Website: apple
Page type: gifting
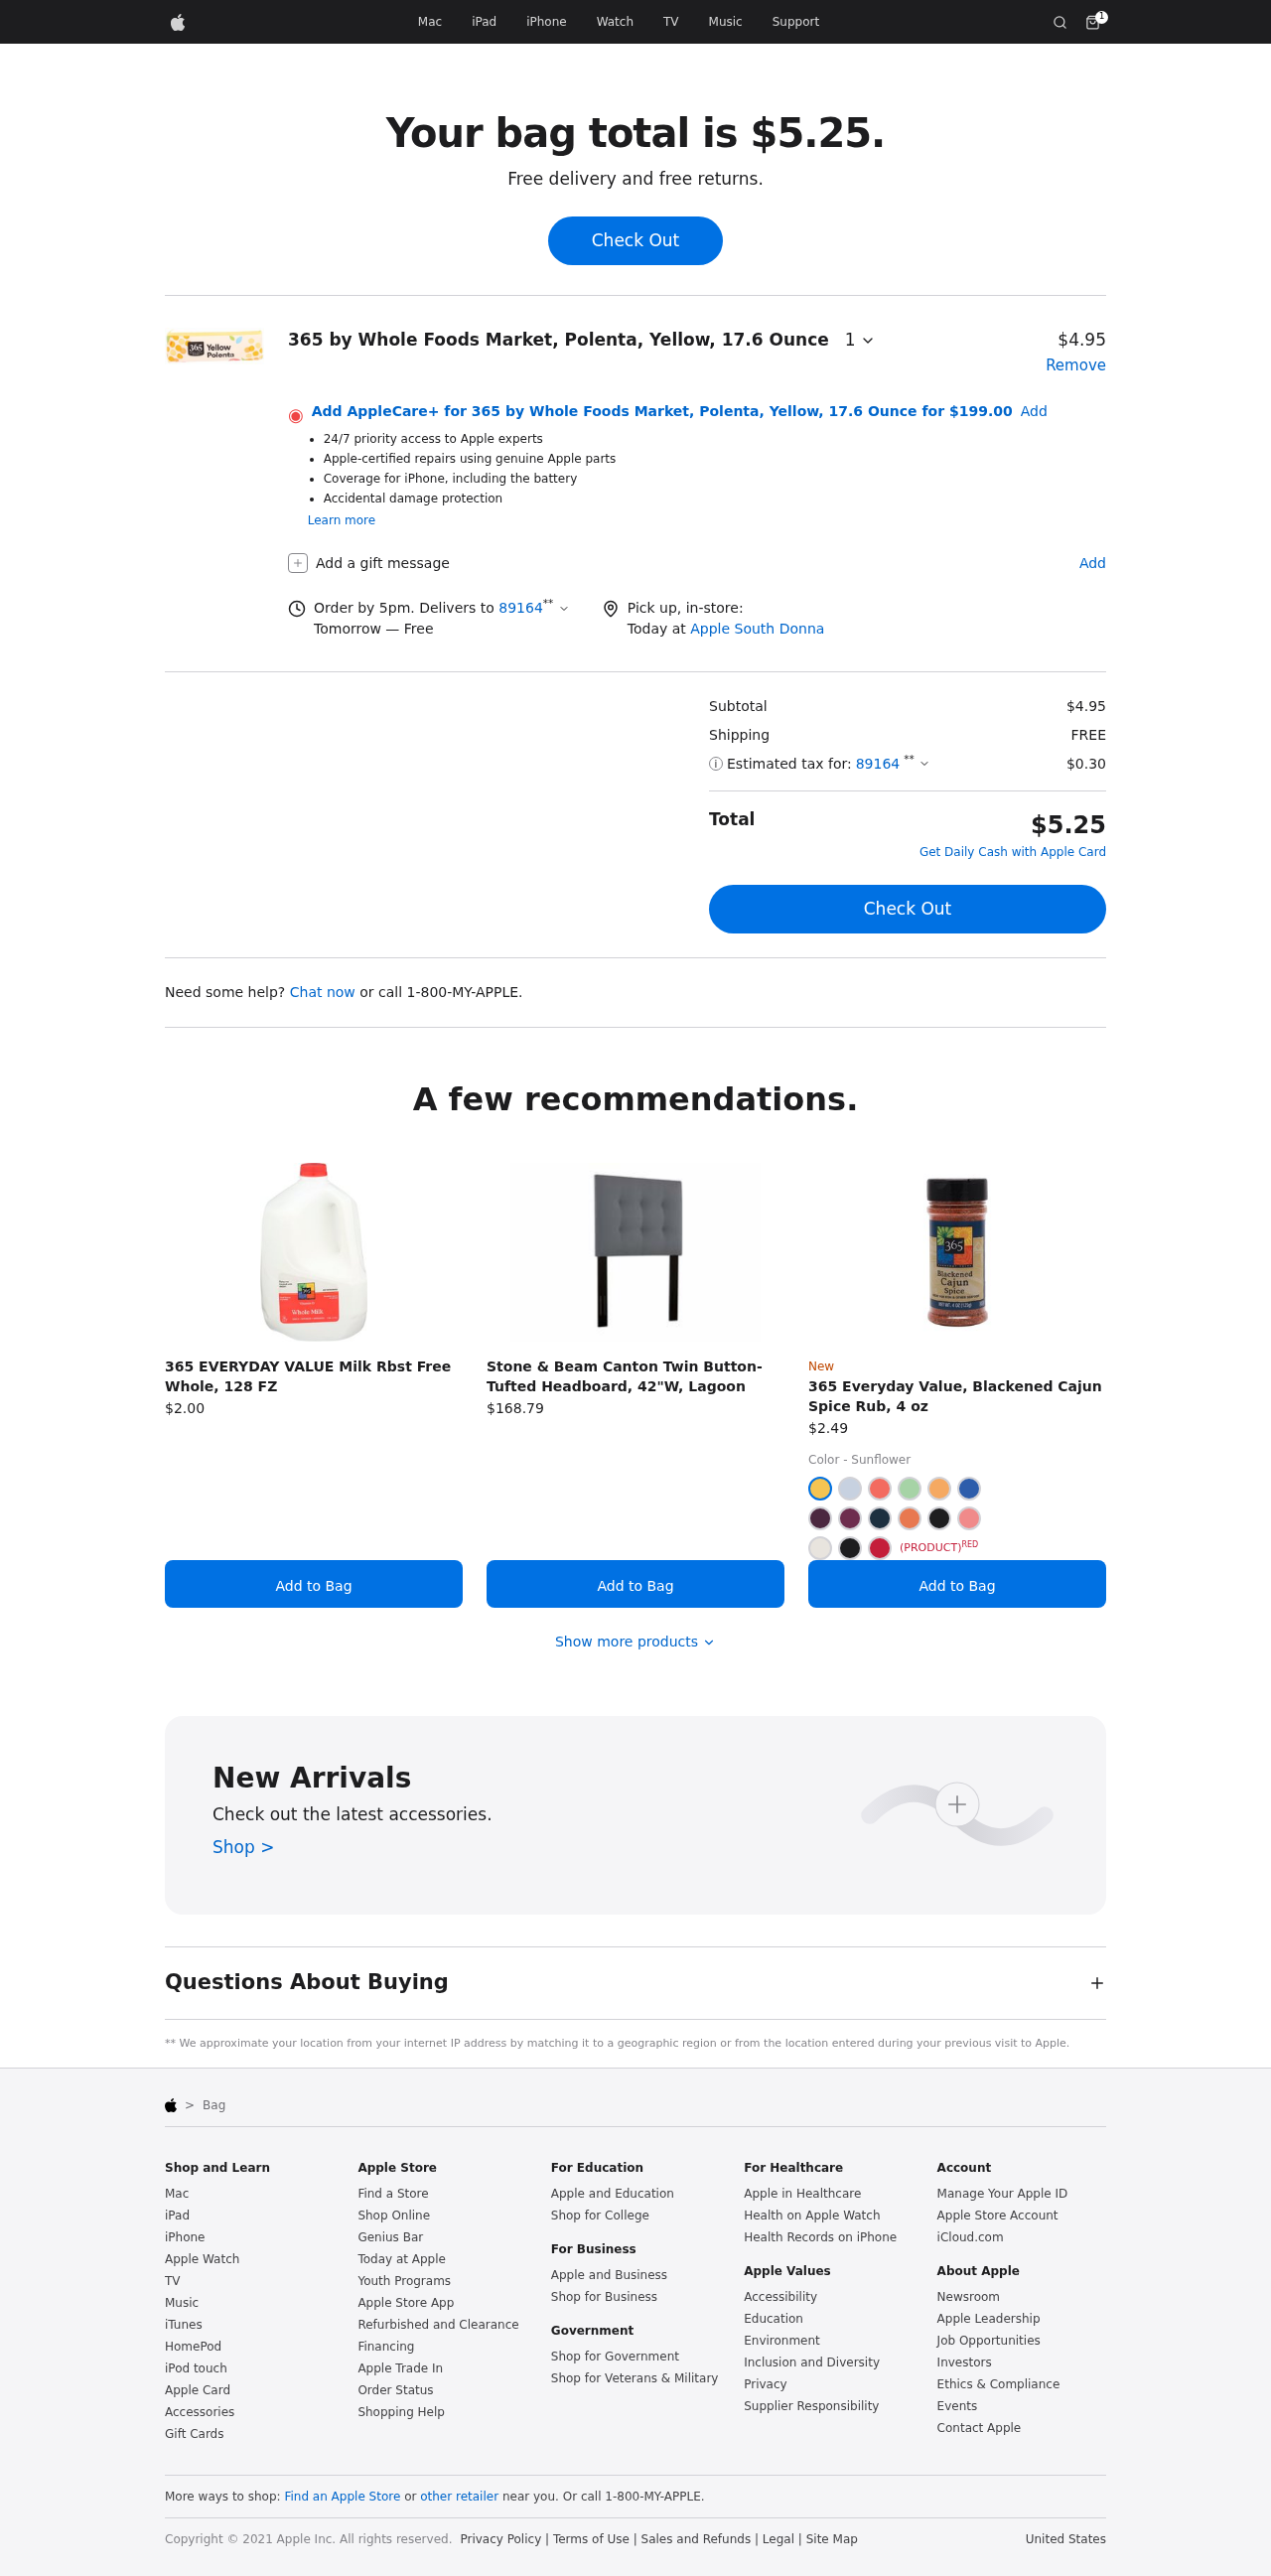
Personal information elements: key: PII_CITY
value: South Donna
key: PII_POSTCODE
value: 89164
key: PII_POSTCODE_FULL
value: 89164
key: PII_POSTCODE_NUMERIC
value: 89164
Product elements: key: PRODUCT1_NAME
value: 365 by Whole Foods Market, Polenta, Yellow, 17.6 Ounce
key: PRODUCT1_PRICE
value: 4.95
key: PRODUCT1_QUANTITY
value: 1
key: PRODUCT2_NAME
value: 365 EVERYDAY VALUE Milk Rbst Free Whole, 128 FZ
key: PRODUCT2_PRICE
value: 2
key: PRODUCT3_NAME
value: Stone & Beam Canton Twin Button-Tufted Headboard, 42"W, Lagoon
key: PRODUCT3_PRICE
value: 168.79
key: PRODUCT4_NAME
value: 365 Everyday Value, Blackened Cajun Spice Rub, 4 oz
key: PRODUCT4_PRICE
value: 2.49
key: PRODUCT1_APPLECARE_PRICE
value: $199.00
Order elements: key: ORDER_NUM_ITEMS
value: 1
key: ORDER_TOTAL
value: $5.25
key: ORDER_SUBTOTAL
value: $4.95
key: ORDER_SHIPPING_COST
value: FREE
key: ORDER_TAX
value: $0.30